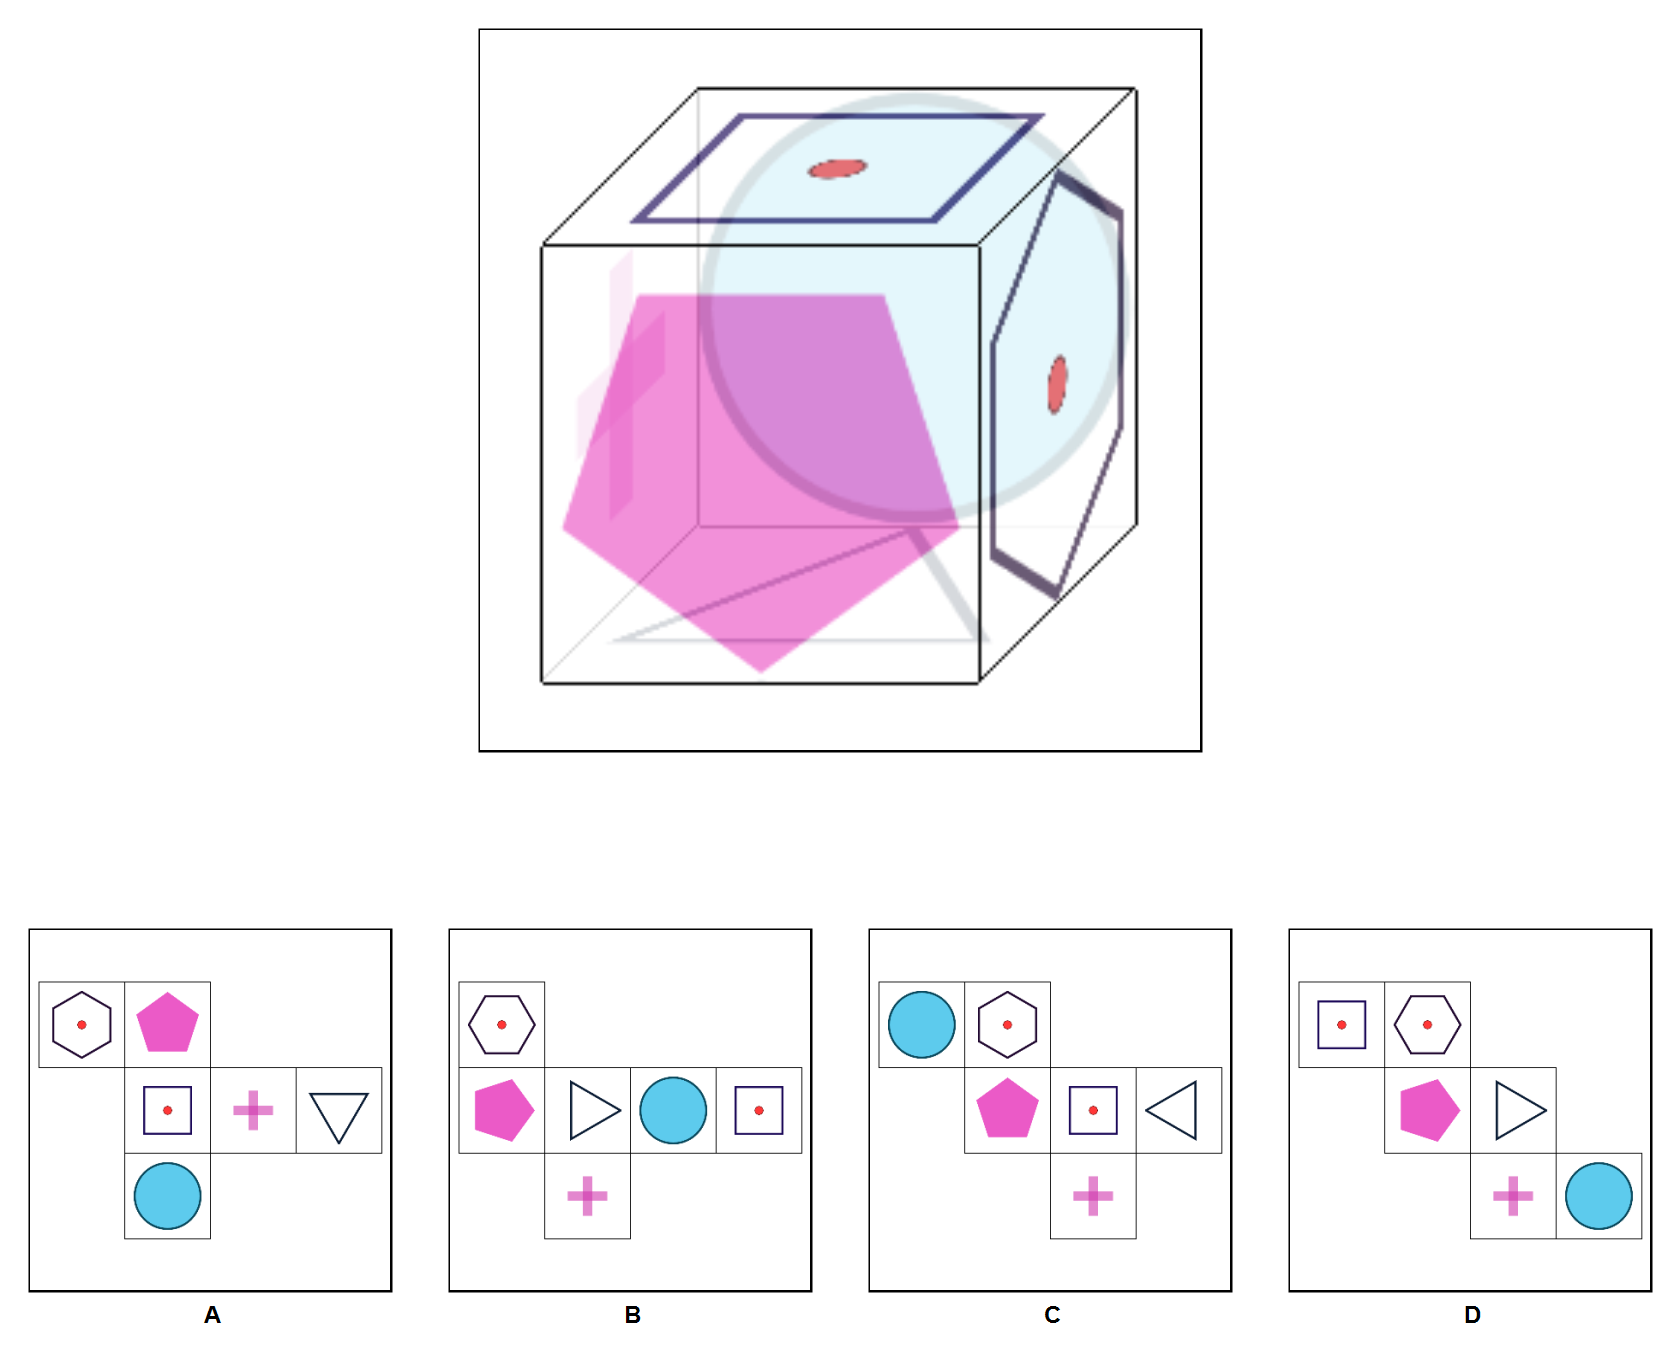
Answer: C